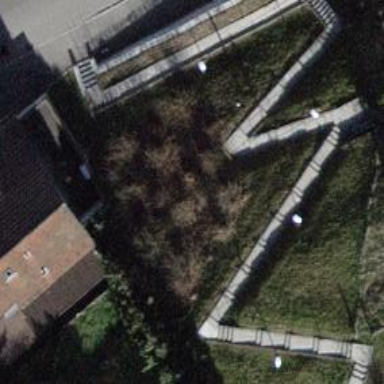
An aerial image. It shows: Set of steps made of paving stones.